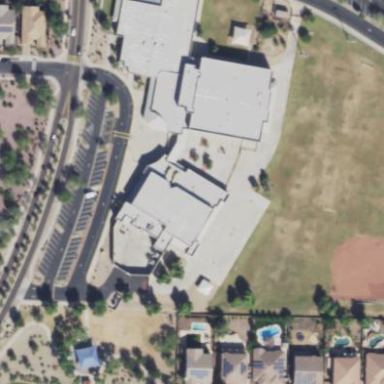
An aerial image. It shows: School building.